Question: I have 2 table (FirstTable & SecondTable). My FirstTable is header table and SecondTable is detail table, but FirstTable has complex primary key. How I can have a reference in my SecondTable to first Table that be NORMAL and best choice.

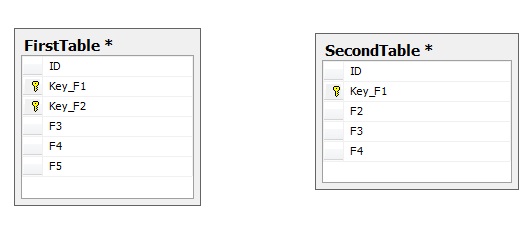
Answer: There are at least three ways to do this in your case. The way you choose depends on information you haven't told us yet.
Think hard before you choose. The fact that you're asking such a very basic question suggests that you're likely to make mistakes in the implementation. (That's an observation, not a criticism.) Work on a scratch copy of your database first. Expect to destroy it.
1. Store the entire primary key of FirstTable in SecondTable. That means adding a column for Key_F2 in SecondTable, populating it with the right data, dropping the old constraint, and adding a new one, which will include a clause like foreign key (Key_F1, Key_F2) references FirstTable (Key_F1, Key_F2).
2. Declare a UNIQUE constraint on FirstTable.Key_F1. Then you can add a new constraint to SecondTable which will include a clause like foreign key (Key_F1) references FirstTable (Key_F1). Of course this will only work if values in FirstTable.Key_F1 are unique.
3. Add a column to SecondTable to store the value in FirstTable.ID, and populate that column with the right data. Then you can drop the column SecondTable.Key_F2, and set a foreign key reference from SecondTable.ID to FirstTable.ID.